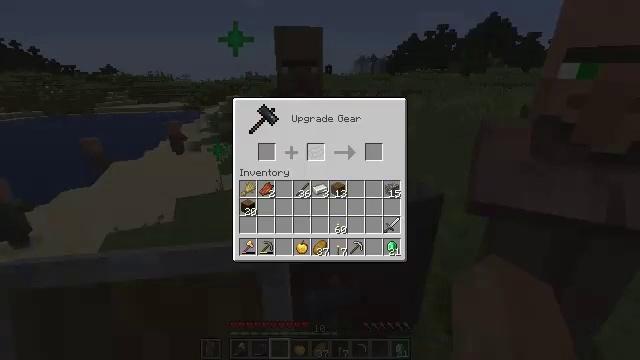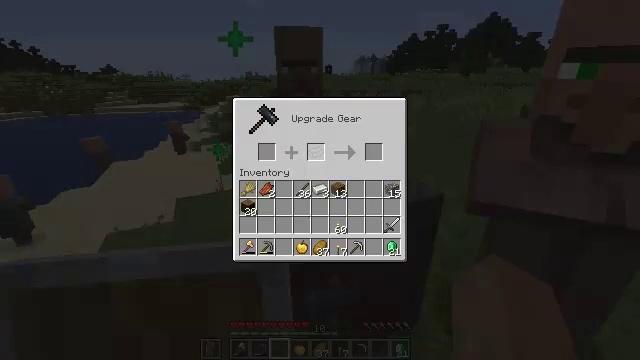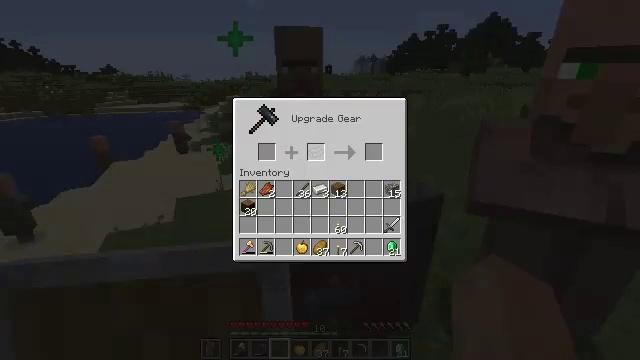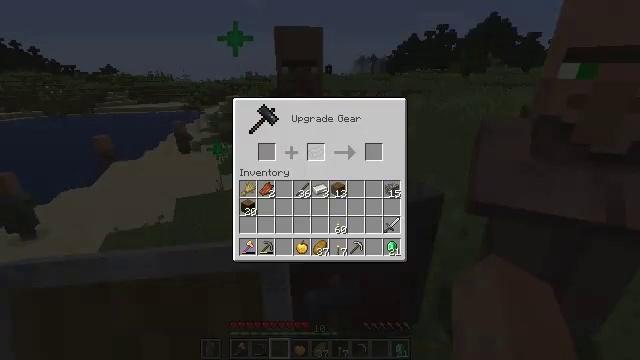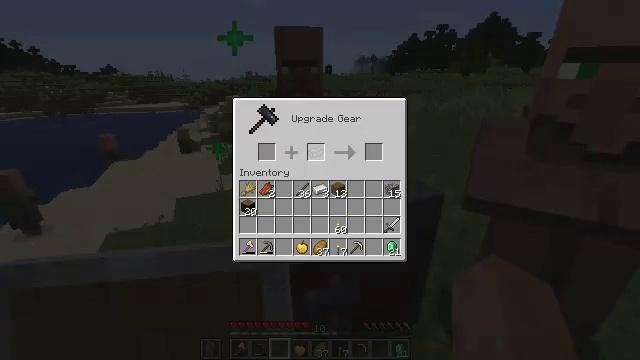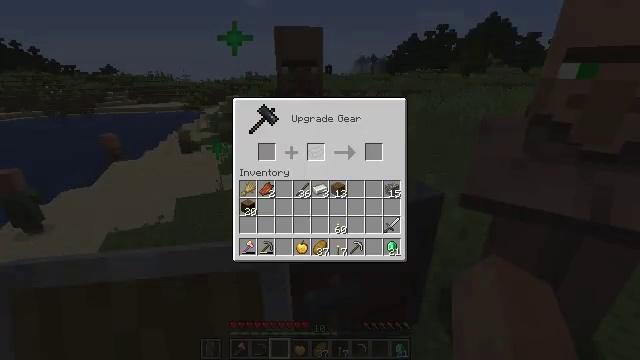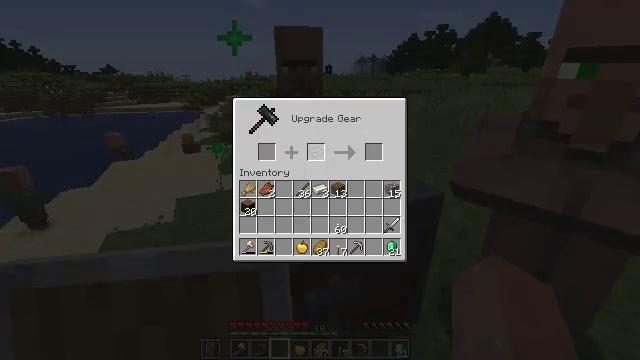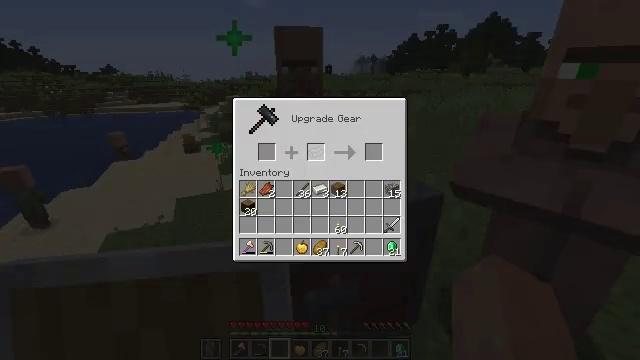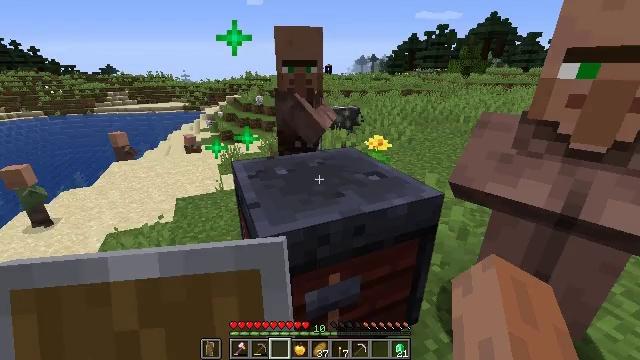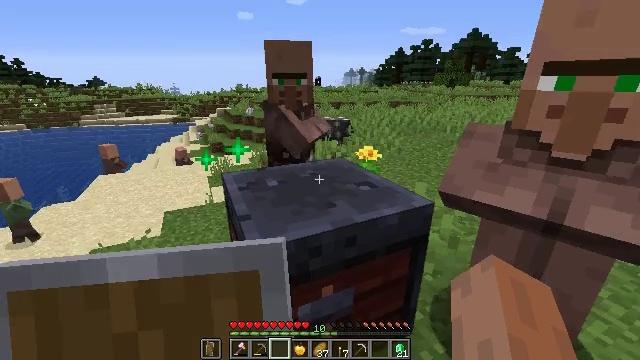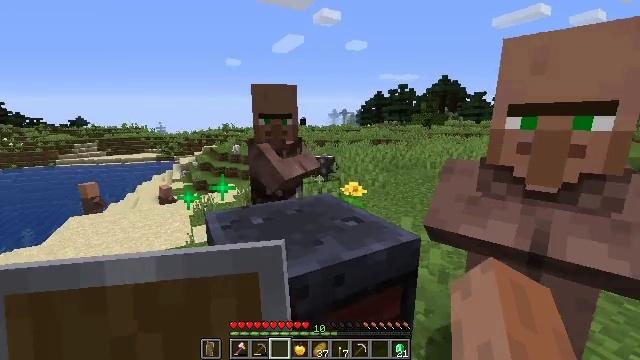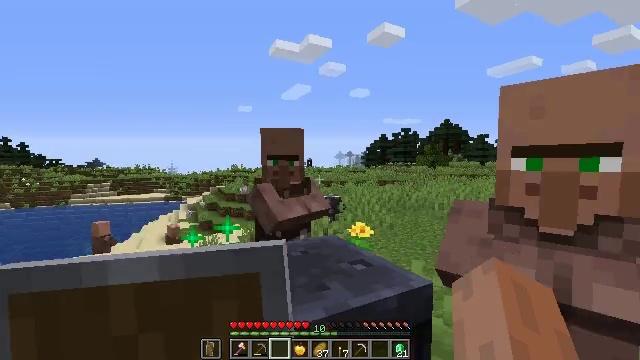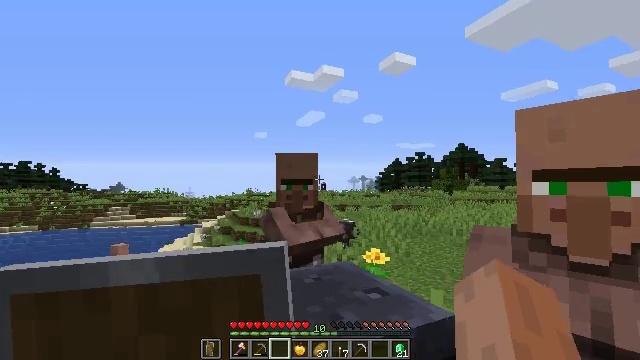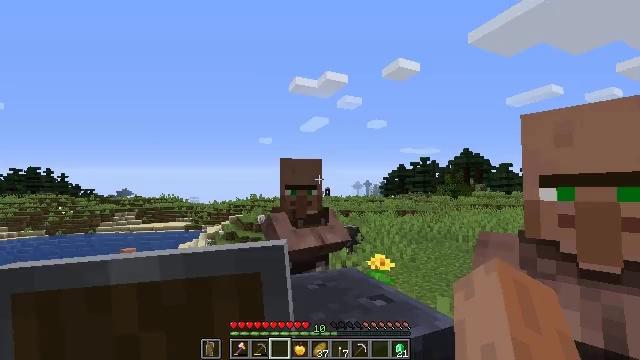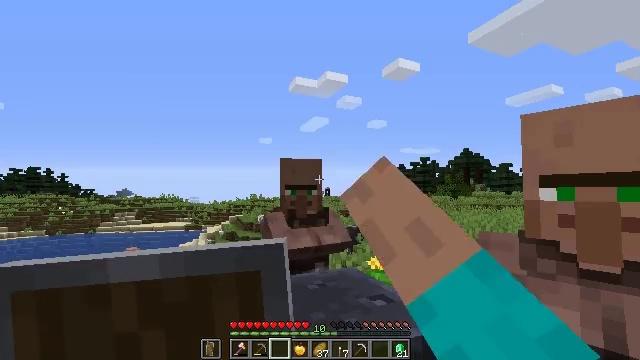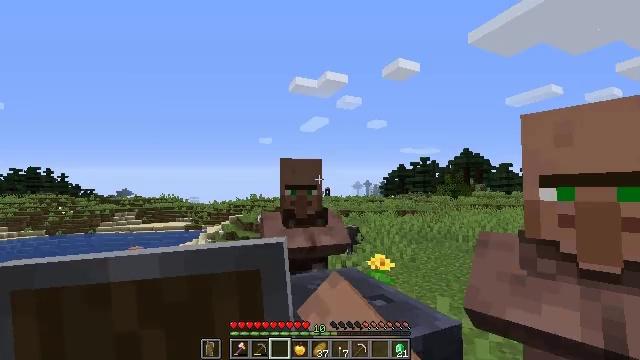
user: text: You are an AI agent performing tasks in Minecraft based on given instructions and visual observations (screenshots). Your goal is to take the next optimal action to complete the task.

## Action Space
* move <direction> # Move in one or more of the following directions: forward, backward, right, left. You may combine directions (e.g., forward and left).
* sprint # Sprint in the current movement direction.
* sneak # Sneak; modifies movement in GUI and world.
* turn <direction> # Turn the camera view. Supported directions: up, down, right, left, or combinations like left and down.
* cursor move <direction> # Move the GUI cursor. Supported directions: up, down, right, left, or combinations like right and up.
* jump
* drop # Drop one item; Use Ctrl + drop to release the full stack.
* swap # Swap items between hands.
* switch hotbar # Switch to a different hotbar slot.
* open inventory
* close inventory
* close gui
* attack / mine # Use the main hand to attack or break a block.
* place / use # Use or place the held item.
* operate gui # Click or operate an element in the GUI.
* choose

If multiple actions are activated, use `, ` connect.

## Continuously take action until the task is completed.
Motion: motion action
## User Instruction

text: Retrieve the smithing table you placed.
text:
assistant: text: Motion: no_op
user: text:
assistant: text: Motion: no_op
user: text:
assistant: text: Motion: no_op
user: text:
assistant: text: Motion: no_op
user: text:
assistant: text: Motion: no_op
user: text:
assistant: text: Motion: no_op
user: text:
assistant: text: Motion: no_op
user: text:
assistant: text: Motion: no_op
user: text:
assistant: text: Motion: turn right and up, close gui
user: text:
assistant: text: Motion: turn right and up, open inventory
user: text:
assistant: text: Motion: turn left and up
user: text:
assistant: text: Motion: turn left and up
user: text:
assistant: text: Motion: turn up, use / place
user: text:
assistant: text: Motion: use / place
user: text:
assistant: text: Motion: use / place
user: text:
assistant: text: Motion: no_op
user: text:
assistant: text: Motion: no_op
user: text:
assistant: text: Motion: no_op
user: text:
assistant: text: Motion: no_op
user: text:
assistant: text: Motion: no_op
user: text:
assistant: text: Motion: no_op
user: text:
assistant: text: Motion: no_op
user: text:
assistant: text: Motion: no_op
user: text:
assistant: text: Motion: no_op
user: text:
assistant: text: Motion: cursor move left and up
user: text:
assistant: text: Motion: cursor move left and up
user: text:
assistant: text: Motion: cursor move left and up
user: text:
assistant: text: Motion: cursor move left and up
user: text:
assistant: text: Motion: no_op
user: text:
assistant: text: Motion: no_op